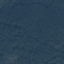
Label: Forest